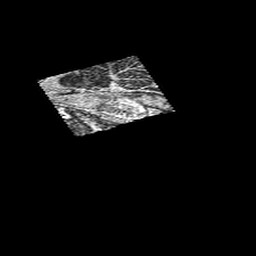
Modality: MP2RAGE
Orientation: sagittal